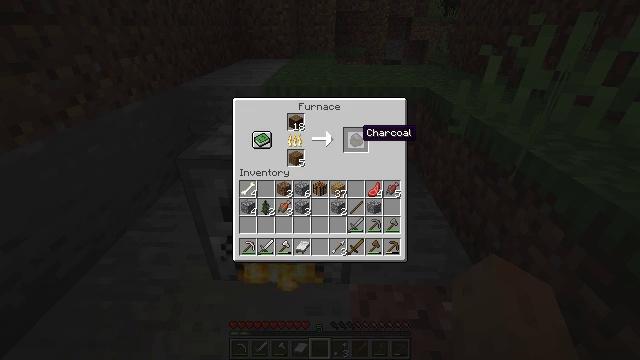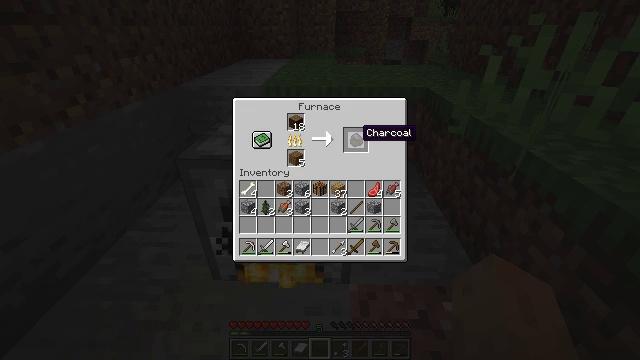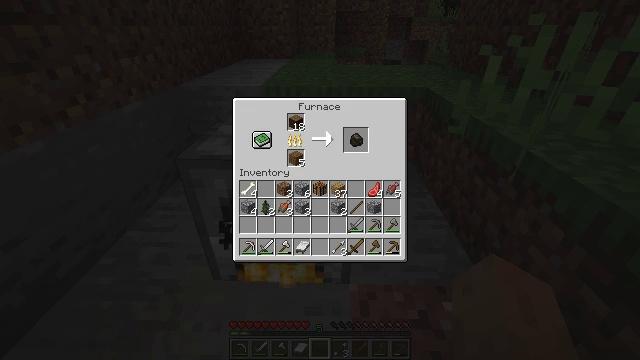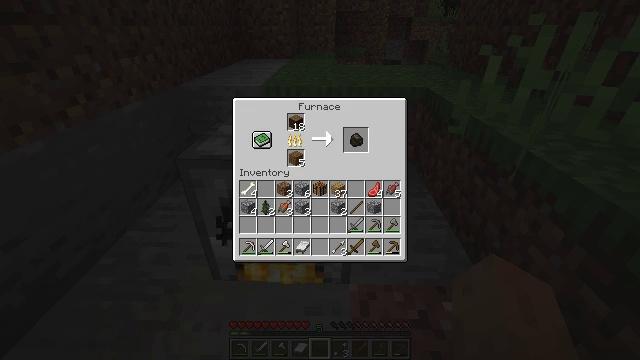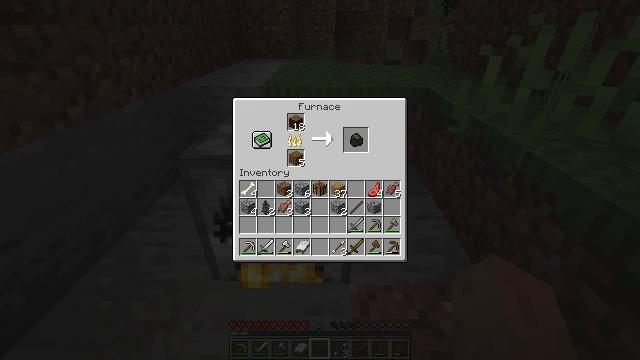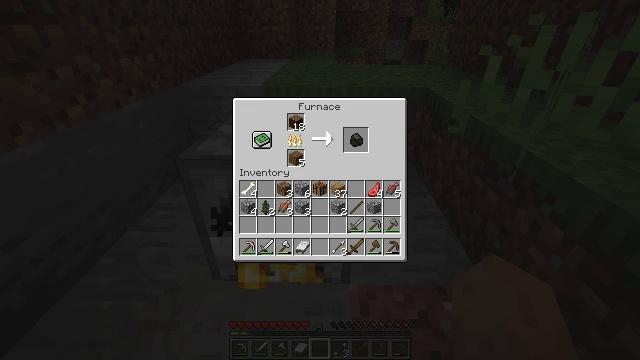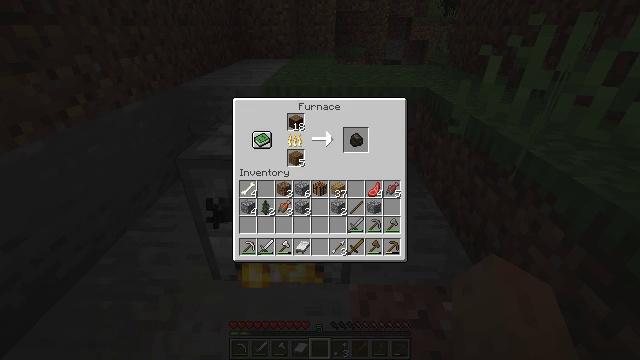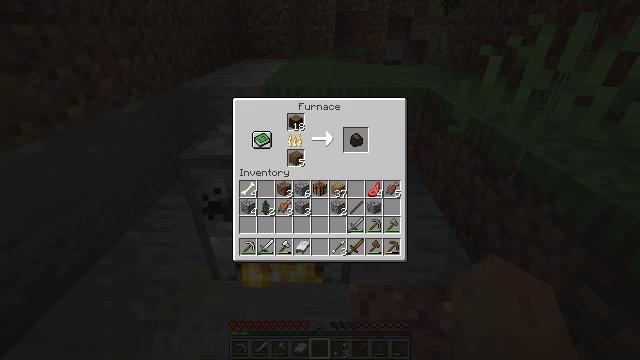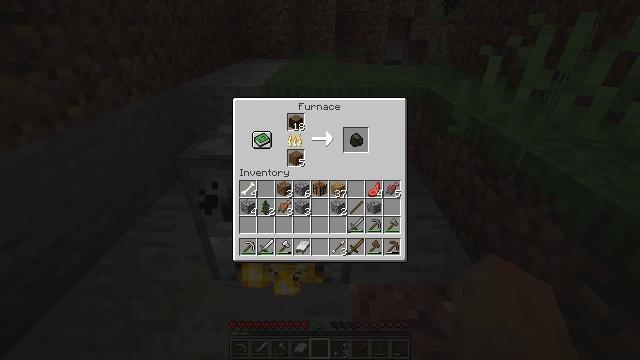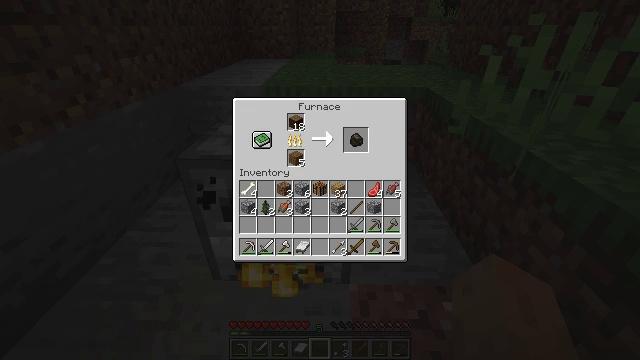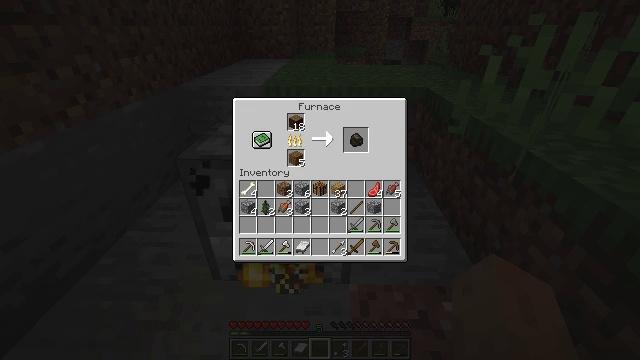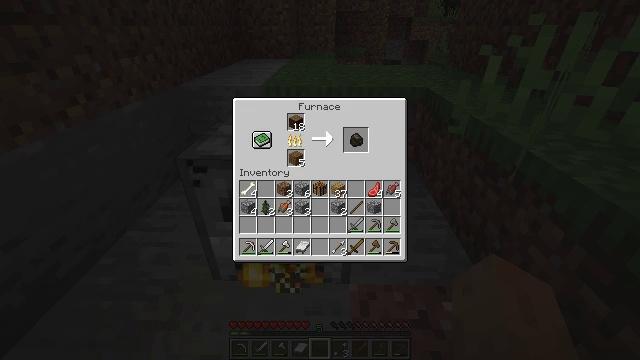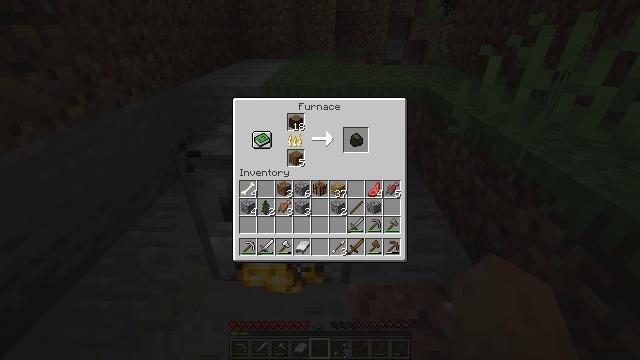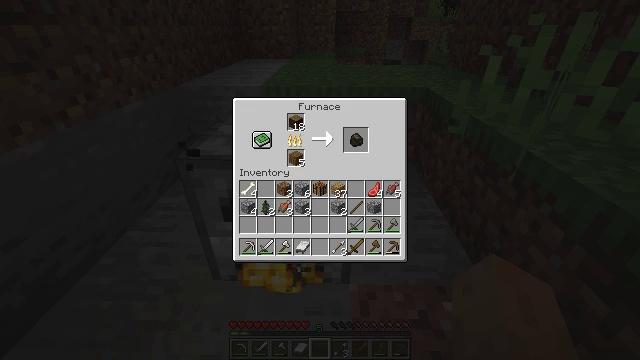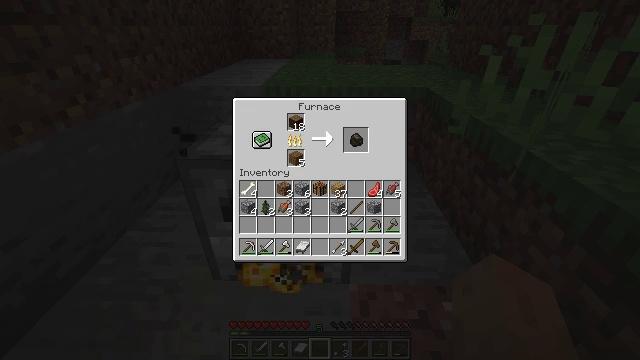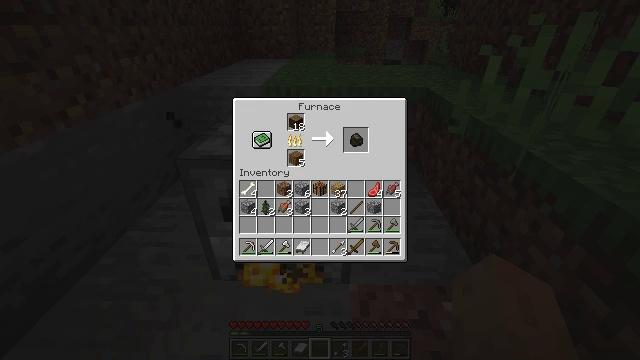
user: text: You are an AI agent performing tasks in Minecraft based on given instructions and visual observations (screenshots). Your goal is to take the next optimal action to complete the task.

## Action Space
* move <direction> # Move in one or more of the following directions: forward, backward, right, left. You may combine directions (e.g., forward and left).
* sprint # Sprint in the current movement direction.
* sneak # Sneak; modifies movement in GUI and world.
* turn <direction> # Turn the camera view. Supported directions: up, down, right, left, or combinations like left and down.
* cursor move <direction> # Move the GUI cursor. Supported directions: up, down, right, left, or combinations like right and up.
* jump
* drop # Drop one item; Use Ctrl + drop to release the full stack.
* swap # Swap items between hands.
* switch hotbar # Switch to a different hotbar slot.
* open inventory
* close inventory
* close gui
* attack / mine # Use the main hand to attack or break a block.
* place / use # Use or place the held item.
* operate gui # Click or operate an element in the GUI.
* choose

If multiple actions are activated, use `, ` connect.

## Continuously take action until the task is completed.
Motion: motion action
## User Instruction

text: Put wood logs in a furnace to craft charcoal.
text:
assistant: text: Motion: no_op
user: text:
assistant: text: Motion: cursor move down
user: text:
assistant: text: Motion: no_op
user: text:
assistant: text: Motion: cursor move left
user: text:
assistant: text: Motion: cursor move down
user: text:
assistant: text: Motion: no_op
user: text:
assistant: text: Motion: no_op
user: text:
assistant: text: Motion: no_op
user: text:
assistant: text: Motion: no_op
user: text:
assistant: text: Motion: no_op
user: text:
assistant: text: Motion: no_op
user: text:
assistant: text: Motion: no_op
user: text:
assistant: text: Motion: cursor move left
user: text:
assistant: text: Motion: no_op
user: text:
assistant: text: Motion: no_op
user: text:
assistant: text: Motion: no_op
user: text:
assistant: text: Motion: no_op
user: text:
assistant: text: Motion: no_op
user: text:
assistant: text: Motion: no_op
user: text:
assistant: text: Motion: no_op
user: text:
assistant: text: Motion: no_op
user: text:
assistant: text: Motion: cursor move right and down
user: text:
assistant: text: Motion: no_op
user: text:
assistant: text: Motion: no_op
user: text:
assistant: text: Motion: no_op
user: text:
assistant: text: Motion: no_op
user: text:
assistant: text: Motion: no_op
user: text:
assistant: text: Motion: no_op
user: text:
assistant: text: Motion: no_op
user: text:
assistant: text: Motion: no_op